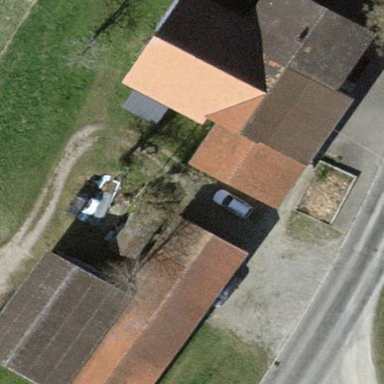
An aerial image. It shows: Farm with farmyard.